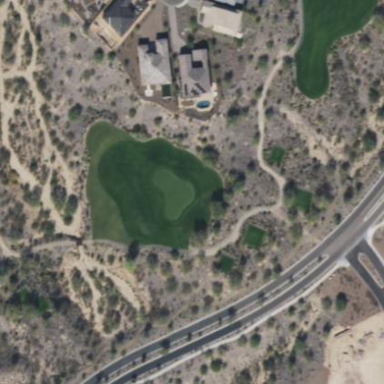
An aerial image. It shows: Area with grass used as rough in golf course.